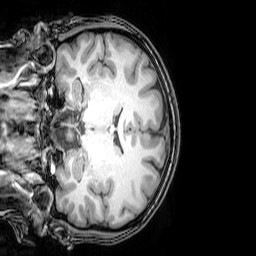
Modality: T1w
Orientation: coronal
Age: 22
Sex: female
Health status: healthy
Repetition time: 0.081 s
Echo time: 0.037 s